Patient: sex M, age 60
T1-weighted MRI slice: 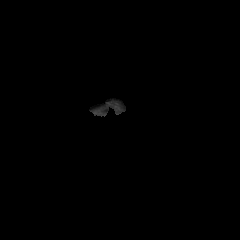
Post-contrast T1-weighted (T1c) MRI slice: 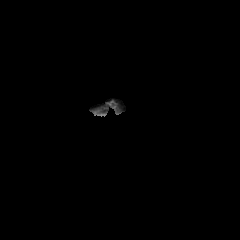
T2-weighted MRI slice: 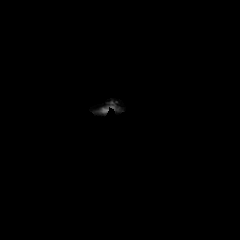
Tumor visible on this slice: no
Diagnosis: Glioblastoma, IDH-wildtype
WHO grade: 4